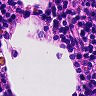
Metastatic tissue present: no